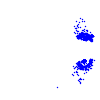
Particle: electron